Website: macys
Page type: delivery-shipping
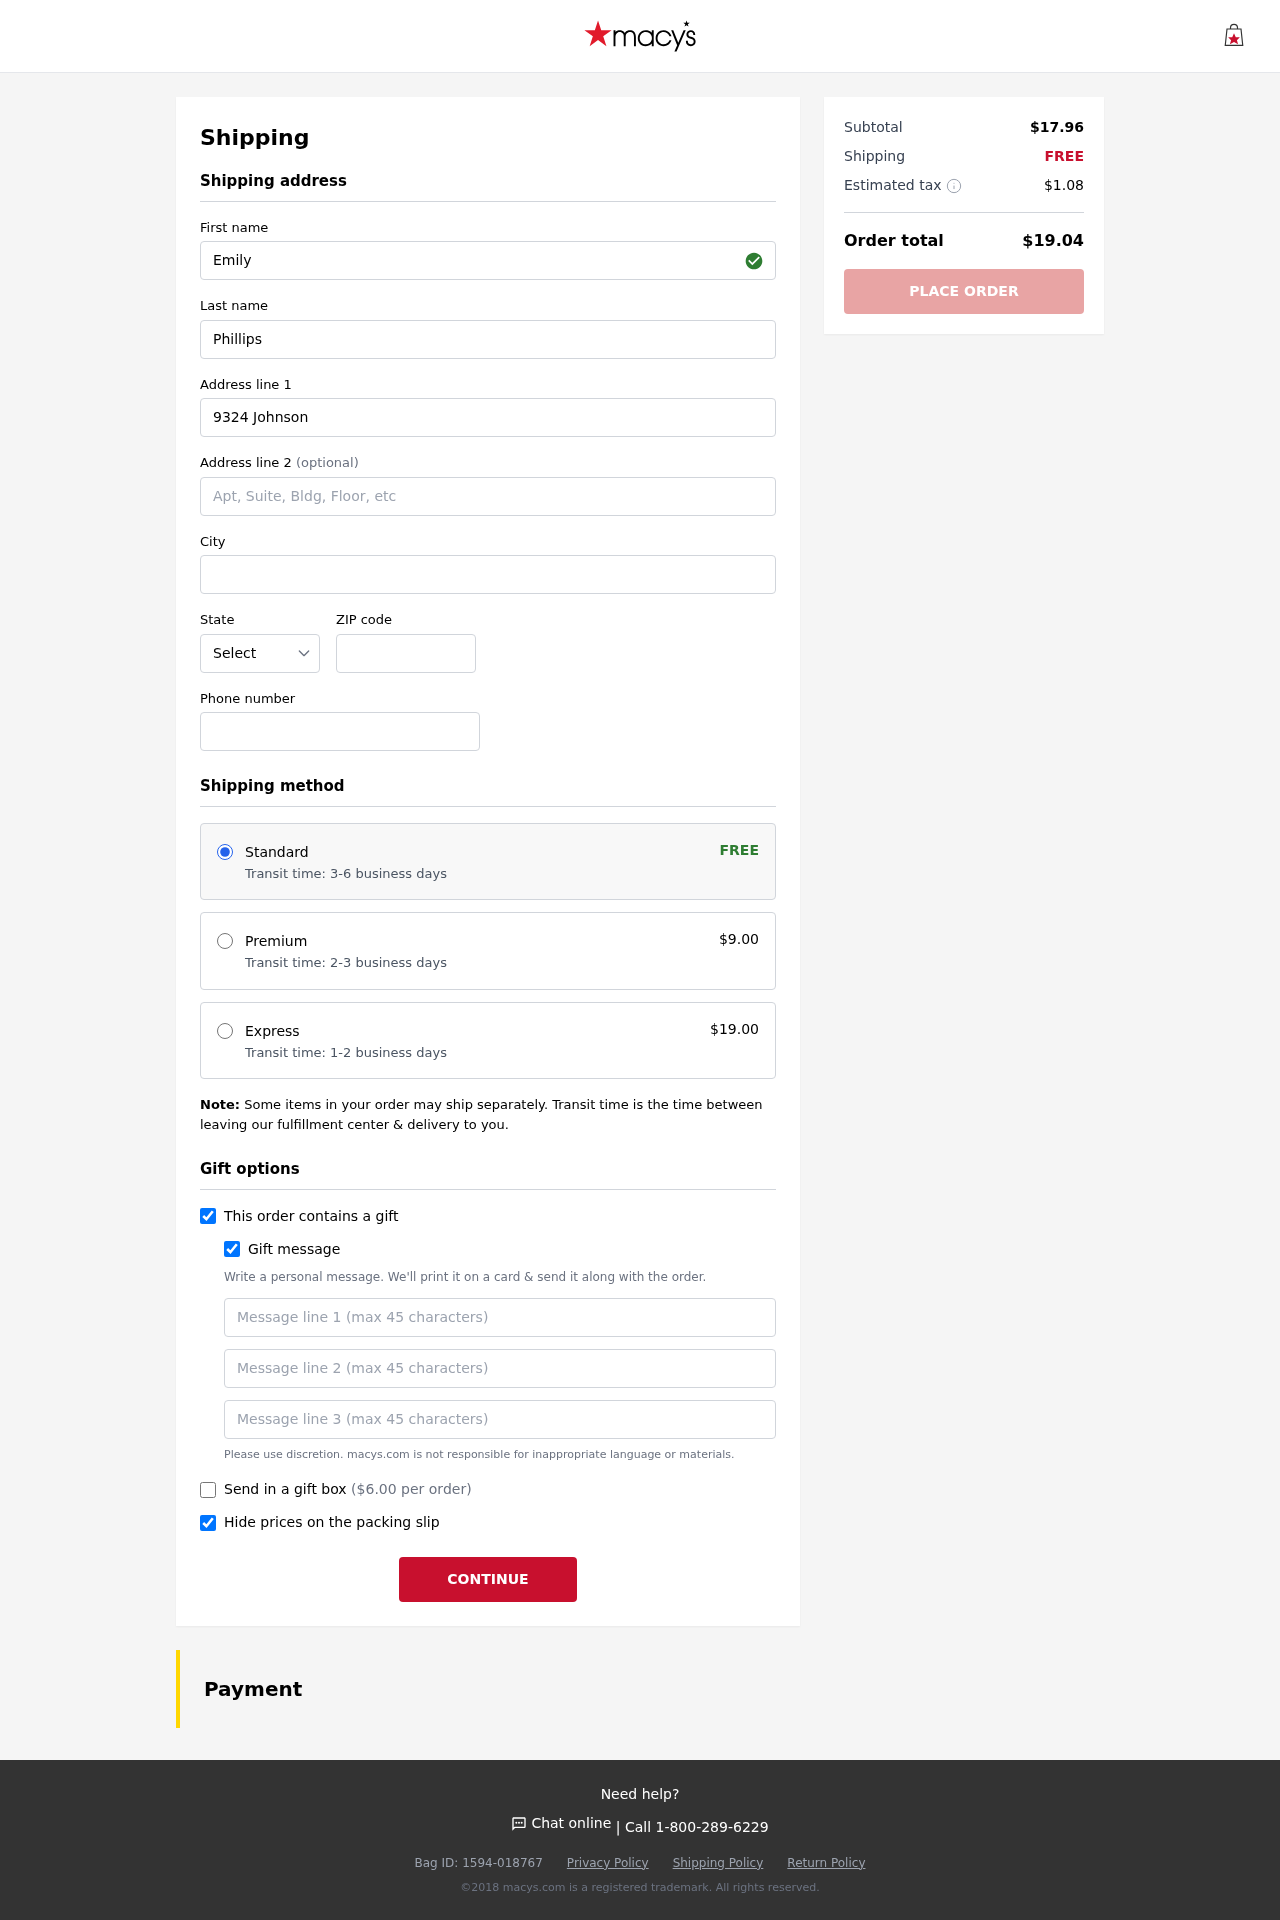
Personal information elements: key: PII_STATE_ABBR
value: WY
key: PII_FIRSTNAME
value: Emily
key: PII_LASTNAME
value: Phillips
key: PII_STREET
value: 9324 Johnson Rapid
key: PII_STREET2
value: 470 Wilson Creek Suite 334
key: PII_CITY
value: West Oliviaville
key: PII_POSTCODE
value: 03507
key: PII_PHONE
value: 2273120327
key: PII_GIFT_MESSAGE
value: Hey Danielle! I thought these delicious tortillas would be perfect for all those fun meals we've been dreaming about together. Can’t wait to have a little fiesta with you soon!  Emily
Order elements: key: ORDER_SHIPPING_STANDARD
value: Transit time: 3-6 business days
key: ORDER_SHIPPING_COST
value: FREE
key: ORDER_SHIPPING_PREMIUM
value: Transit time: 2-3 business days
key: ORDER_SHIPPING_PREMIUM_PRICE
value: $9.00
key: ORDER_SHIPPING_EXPRESS
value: Transit time: 1-2 business days
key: ORDER_SHIPPING_EXPRESS_PRICE
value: $19.00
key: ORDER_GIFT_BOX_PRICE
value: ($6.00 per order)
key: ORDER_SUBTOTAL
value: $17.96
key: ORDER_SHIPPING_COST2
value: FREE
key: ORDER_TAX
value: $1.08
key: ORDER_TOTAL
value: $19.04